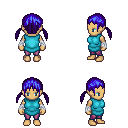
a pixel art fantasy rpg character, female body template, human, tanned skin, teal tunic, magenta pants, blue twin-tailed hairstyle, white cloth bandages, four views (front, back, left, right), 2x2 character sprite sheet, small pixel art, hard edges, no anti-aliasing